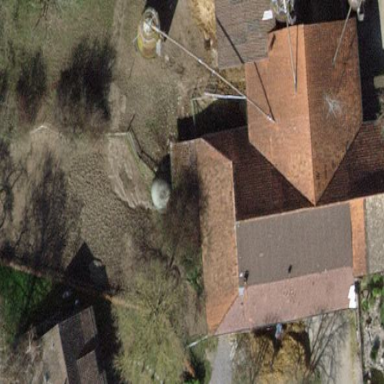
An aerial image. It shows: Detached building with gabled tile roof.